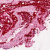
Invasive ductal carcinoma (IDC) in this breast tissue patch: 0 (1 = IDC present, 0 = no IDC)